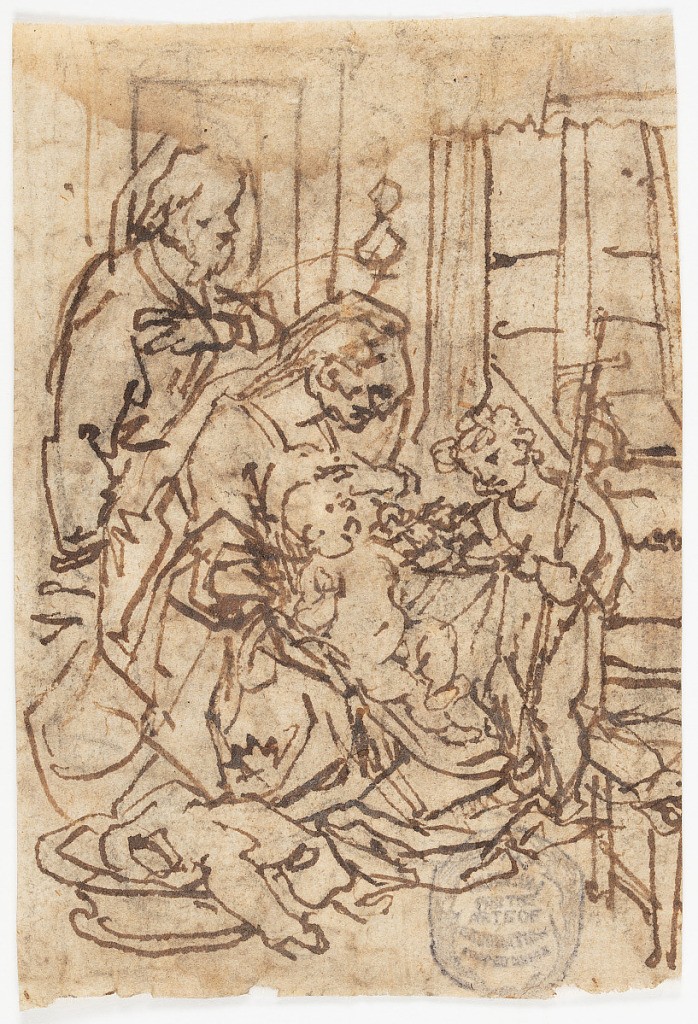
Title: The Holy Family with John the Baptist
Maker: Jan van der Straet, called Stradanus, Flemish, 1523–1605
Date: ca. 1580 – 1599
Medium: Recto: pen and brown ink over black chalk on laid paper Verso: pen and brown ink, brush and brown wash on laid paper
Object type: Drawing
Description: Recto: The Virgin sits in the foreground of a domestic interior, holding the
Christ Child. St. Joseph stands behind her at left. The young St. John stands at right. Verso: In a rocky landscape, a man in armor knees beside his horse. He clasps his hands to his breast to form the shape of the cross. He looks up beseechingly towards another man, above him at right, on horseback.